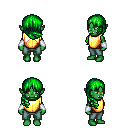
a pixel art fantasy rpg character, female body template, orc, green skin, gold chest armor, teal pants, green right-swept hairstyle, white cloth bracers, four views (front, back, left, right), 2x2 character sprite sheet, small pixel art, hard edges, no anti-aliasing